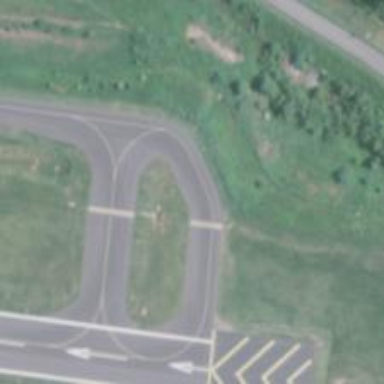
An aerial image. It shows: View of taxiway at the airport.